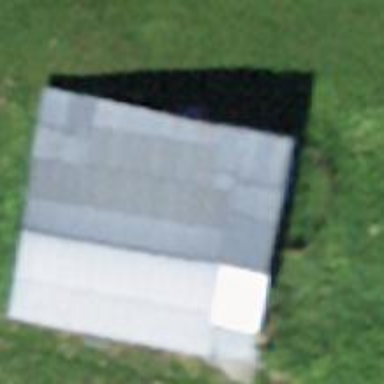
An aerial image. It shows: Shed.